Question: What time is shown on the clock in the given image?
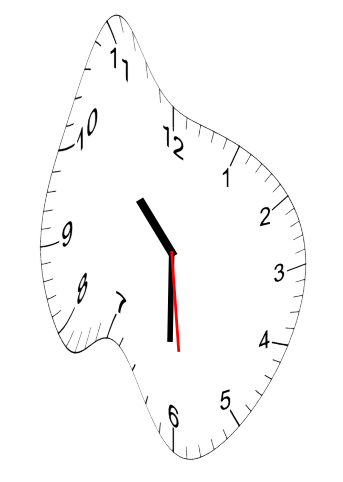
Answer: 10:30:29